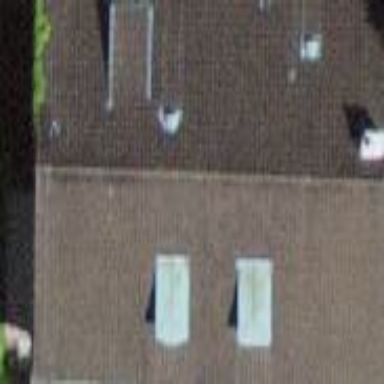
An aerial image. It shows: Gabled building with roof made of roof tiles.